Field crop: maize
Growth stage: 2
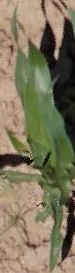
Species: maize